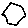
Label: hexagon